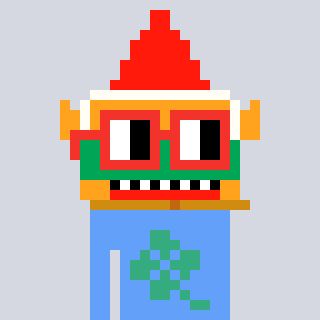
a pixel art character with square red glasses, a gnome-shaped head and a blue-colored body on a cool background